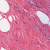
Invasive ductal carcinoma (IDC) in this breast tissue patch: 0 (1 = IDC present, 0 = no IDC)